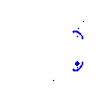
Particle: electron